Interaction volume radius: 5 \u00c5
Interaction volume height: 30 \u00c5
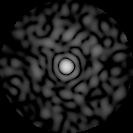
Disorder parameter: 0.834